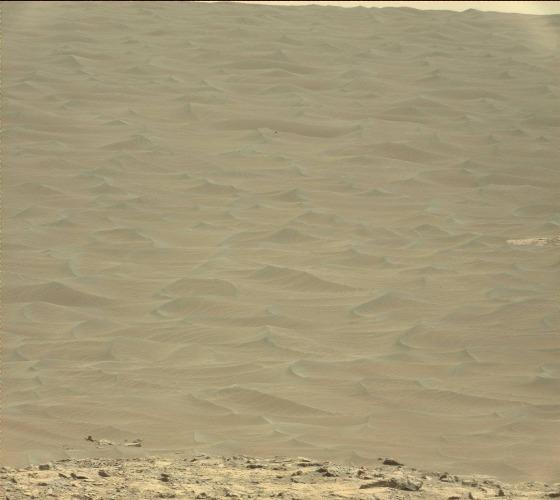
Terrain classes present: Bedrock, Gravel / Sand / Soil